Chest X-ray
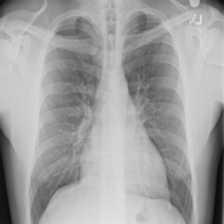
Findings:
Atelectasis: negative
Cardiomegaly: positive
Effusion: negative
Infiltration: negative
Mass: negative
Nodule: negative
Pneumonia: negative
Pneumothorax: negative
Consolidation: negative
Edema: negative
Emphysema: negative
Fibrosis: negative
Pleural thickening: negative
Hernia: negative